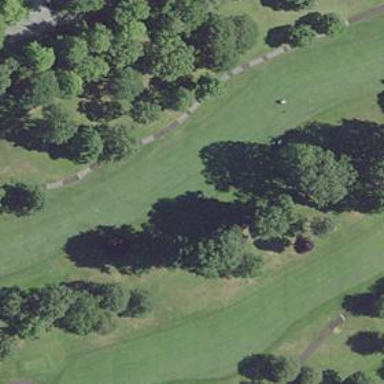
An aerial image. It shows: Golf fairway surrounded by grass.